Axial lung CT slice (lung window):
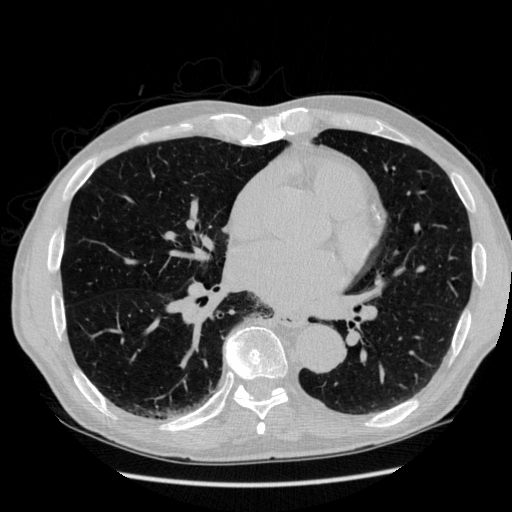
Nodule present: no